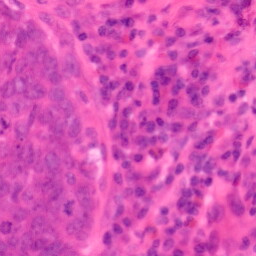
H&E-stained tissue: Colon